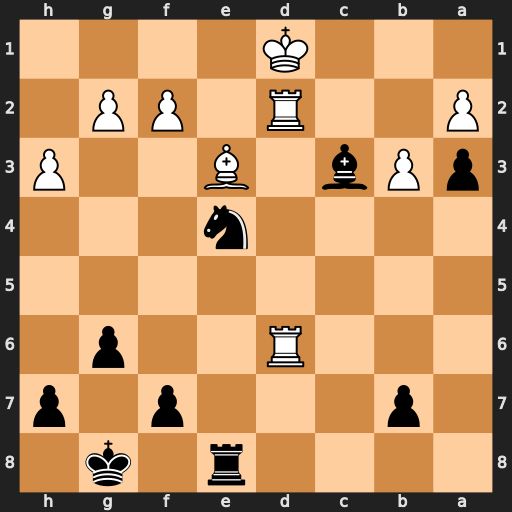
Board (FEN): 4r1k1/1p3p1p/3R2p1/8/4n3/pPb1B2P/P2R1PP1/3K4
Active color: b
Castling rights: -
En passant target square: -
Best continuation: Bxd2 Rxd2 Nxd2